Field crop: maize
Growth stage: 1
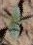
Species: datura